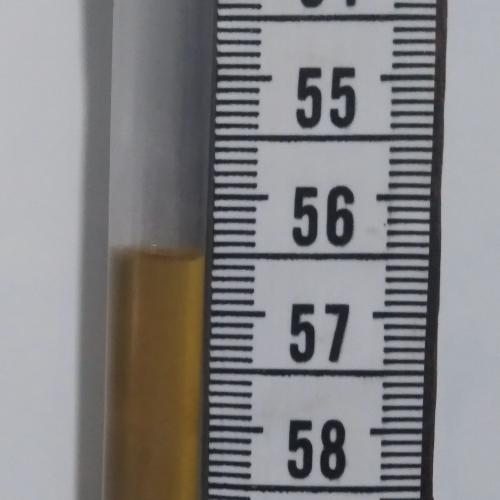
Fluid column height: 56.5 cm